Interaction volume radius: 5 \u00c5
Interaction volume height: 10 \u00c5
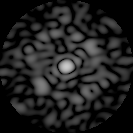
Disorder parameter: 0.6182